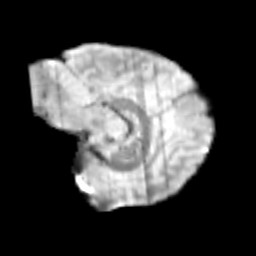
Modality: T2w
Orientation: sagittal
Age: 9
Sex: male
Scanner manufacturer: siemens
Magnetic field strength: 3 T
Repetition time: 3.8 s
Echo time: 0.07 s